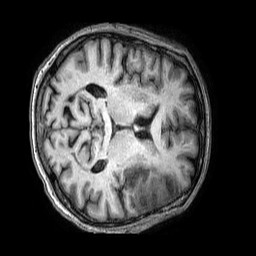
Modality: T1w
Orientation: axial
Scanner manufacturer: philips
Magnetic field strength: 3 T
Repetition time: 0.006843 s
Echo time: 0.003103 s